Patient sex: M
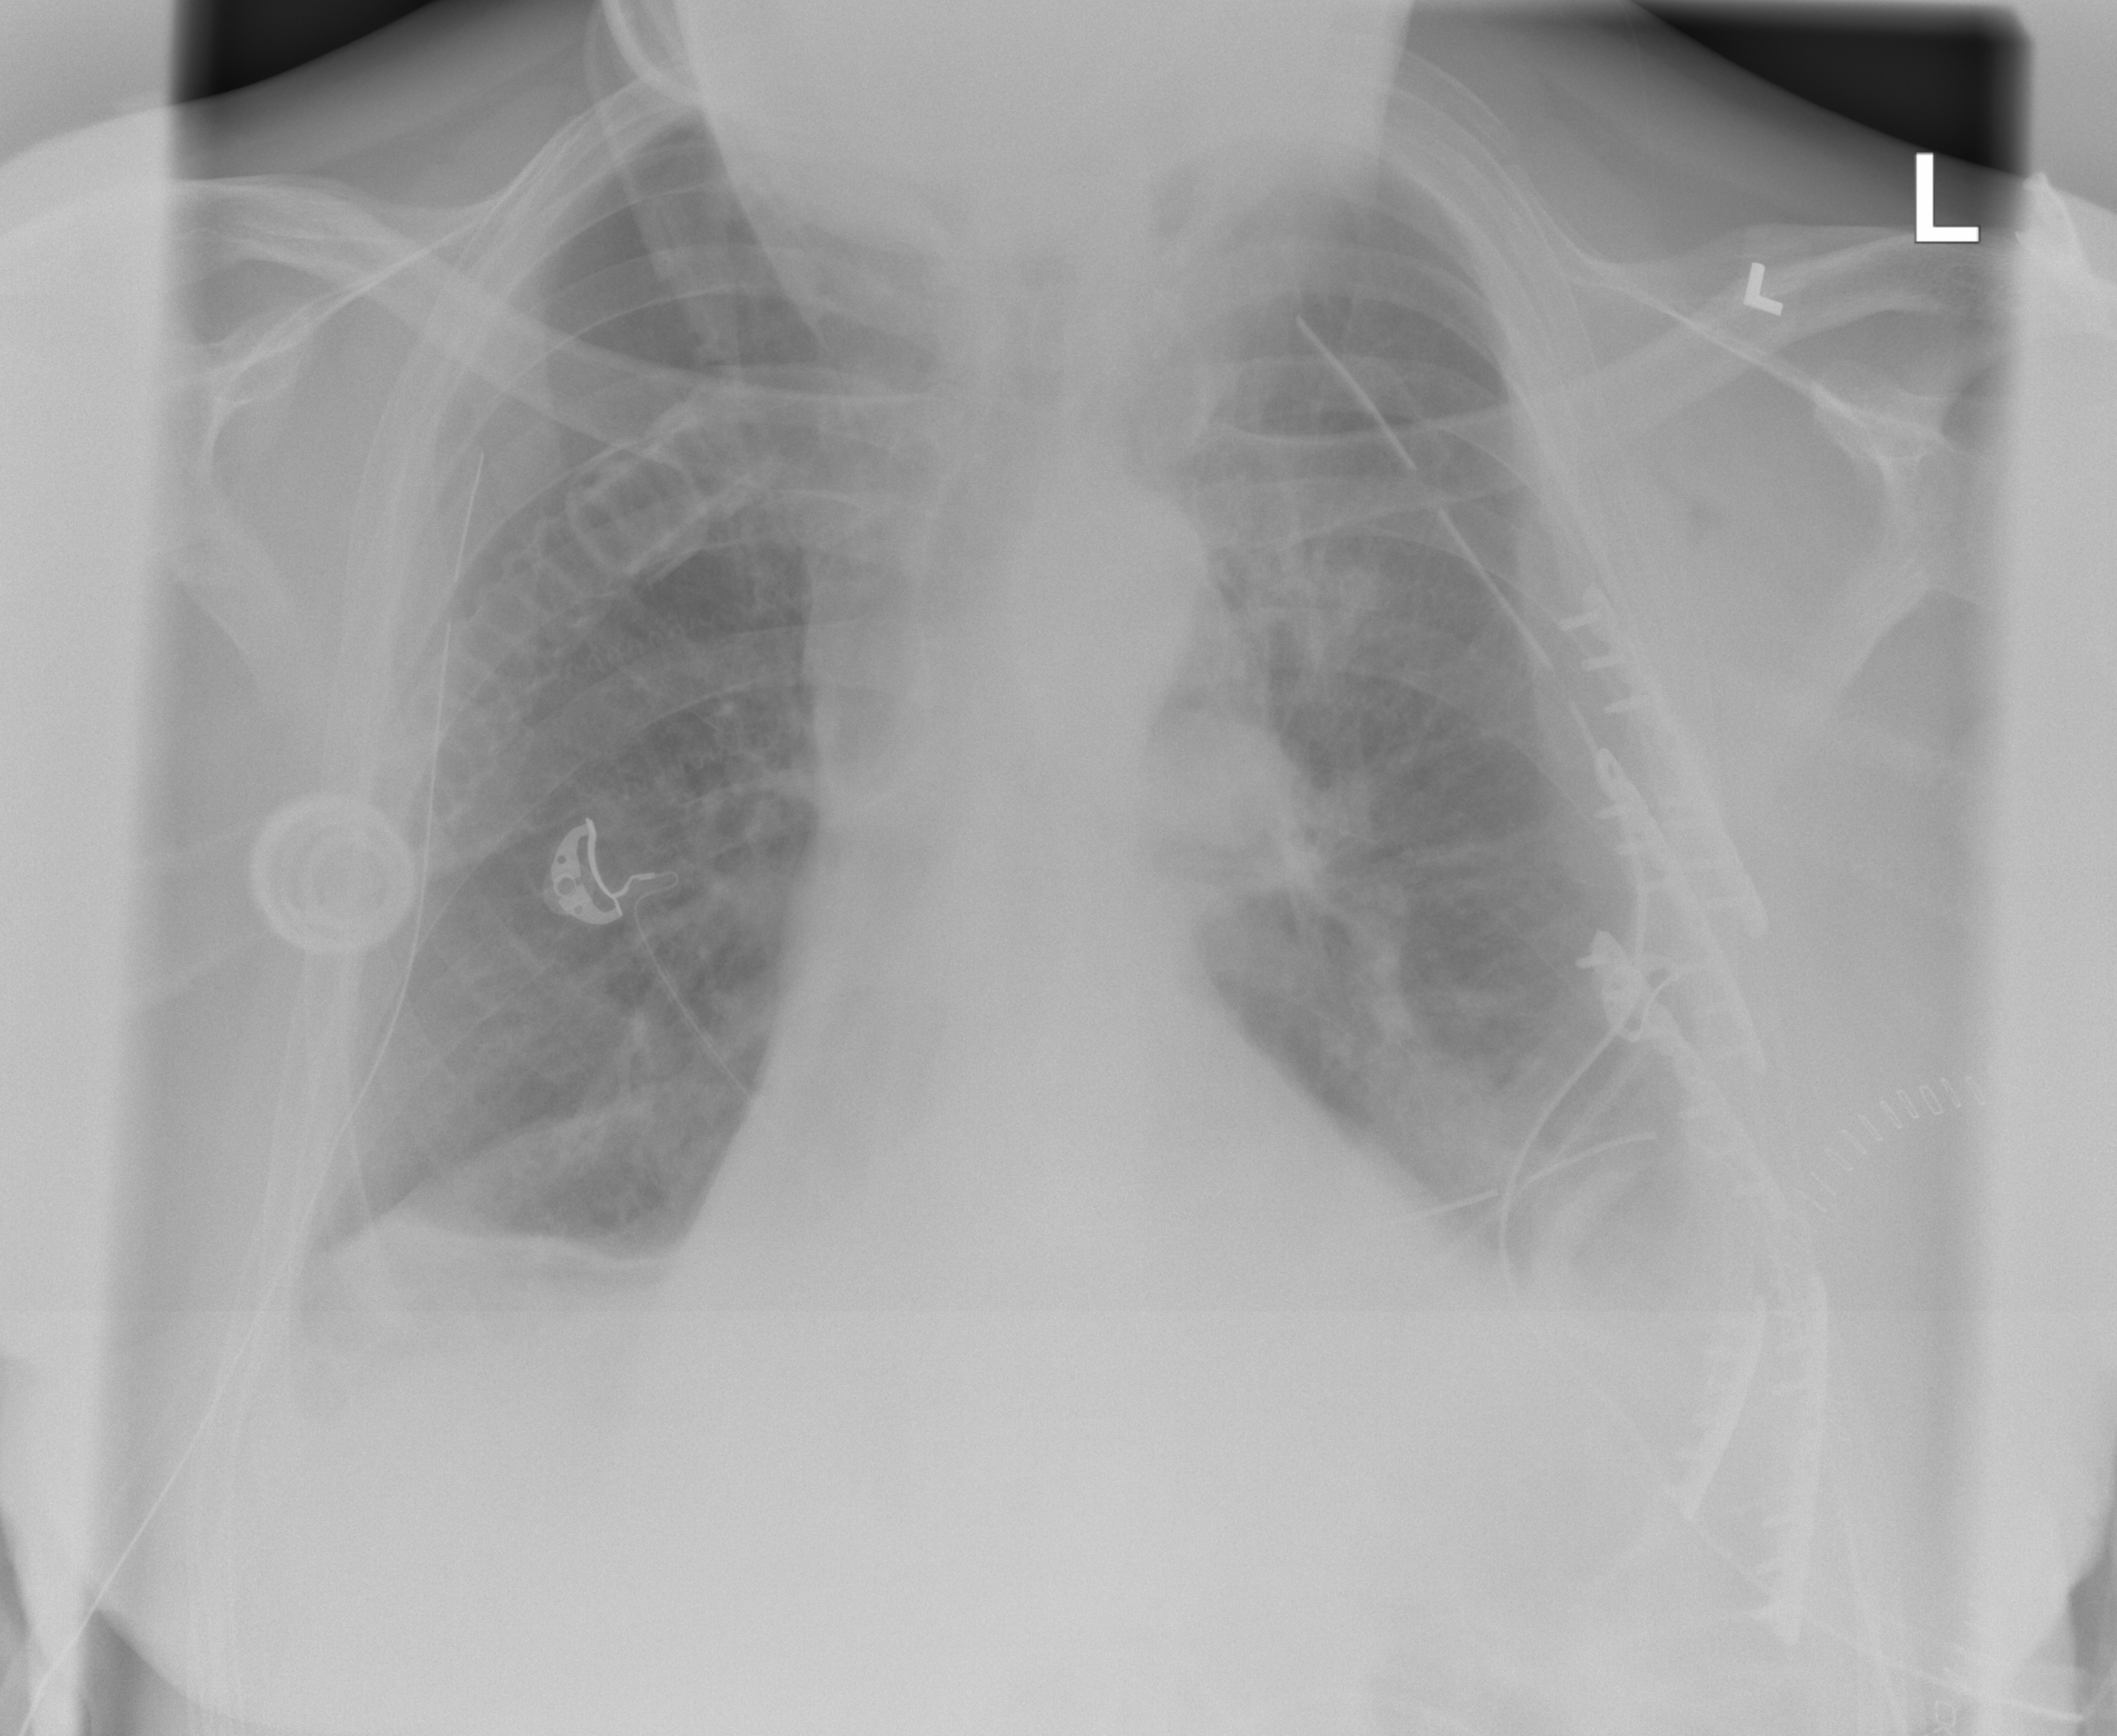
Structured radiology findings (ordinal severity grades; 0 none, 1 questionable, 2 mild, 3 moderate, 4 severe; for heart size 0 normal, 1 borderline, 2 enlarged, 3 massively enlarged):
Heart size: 2
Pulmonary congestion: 1
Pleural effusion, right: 2
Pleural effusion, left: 2
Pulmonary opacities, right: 0
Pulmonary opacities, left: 2
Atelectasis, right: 2
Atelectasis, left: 2